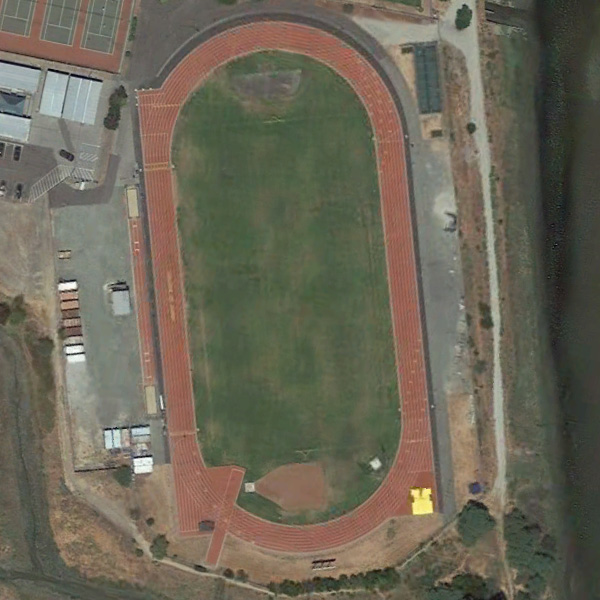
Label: Playground